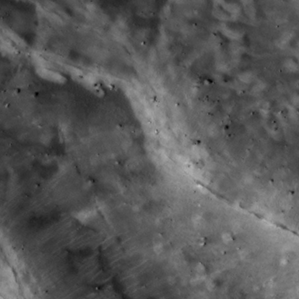
Label: non_frost